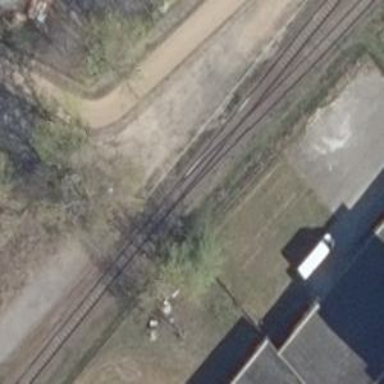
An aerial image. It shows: Railway switch.